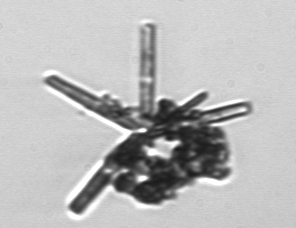
Label: Thalassionema